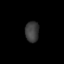
Tissue: lung
Cell type: Epithelial cells
Senescence score: 0.2367
Nuclear area (px): 279
Mean DAPI intensity: 59.821